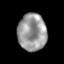
Tissue: prostate
Cell type: T cells
Senescence score: 0.2779
Nuclear area (px): 1050
Mean DAPI intensity: 151.85